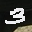
Label: 3